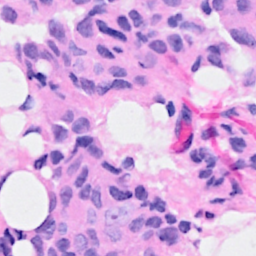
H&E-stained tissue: Breast